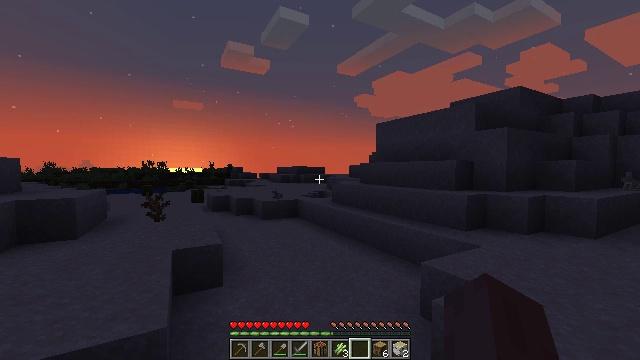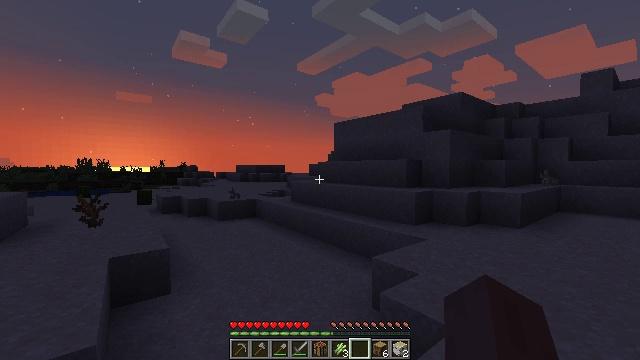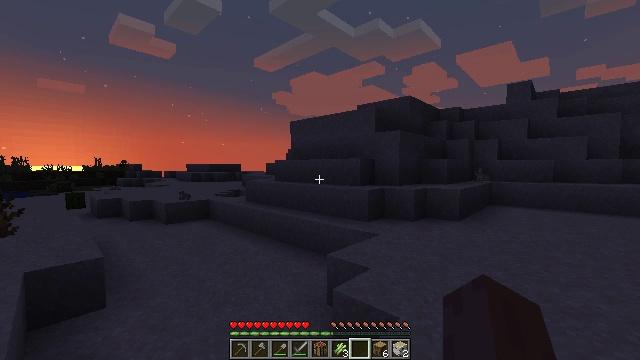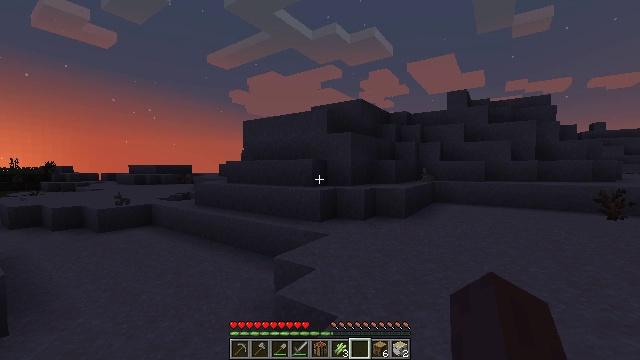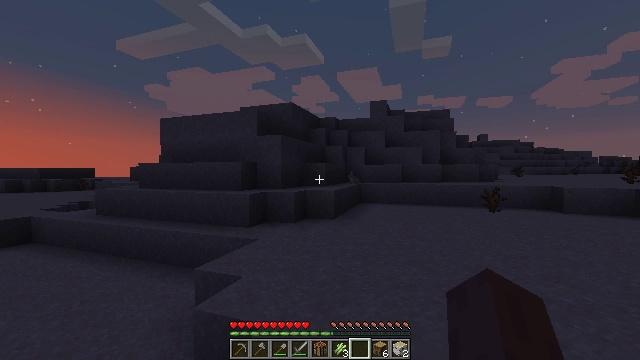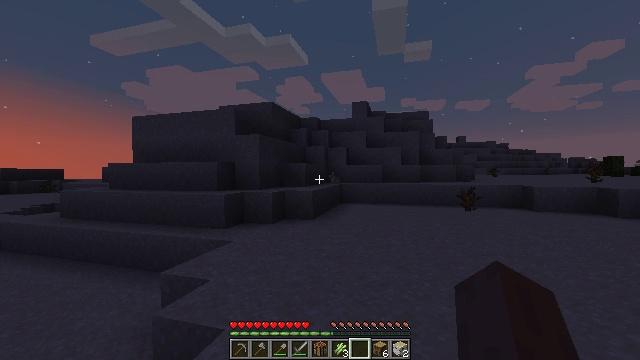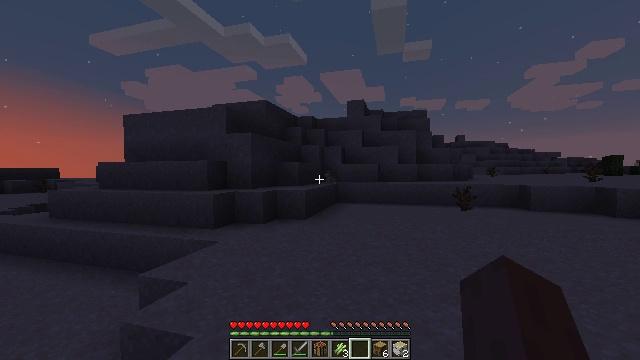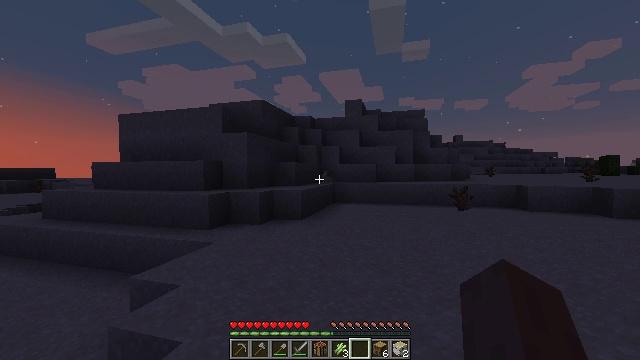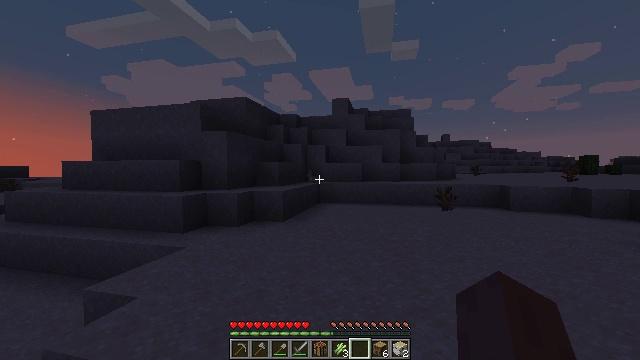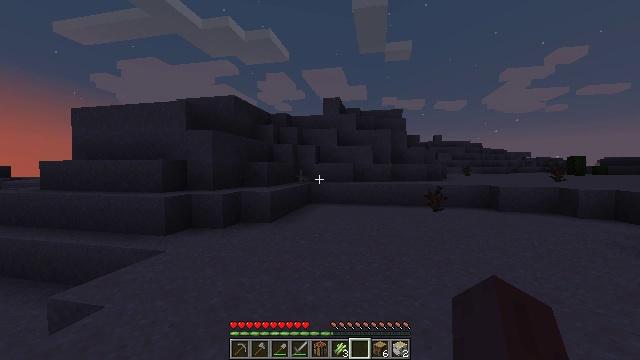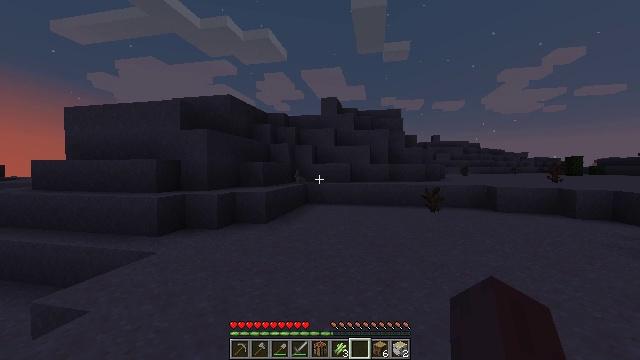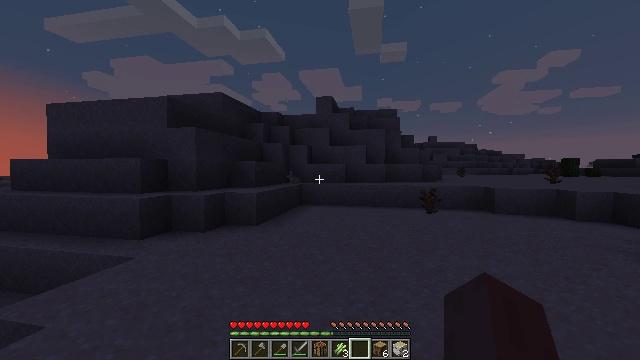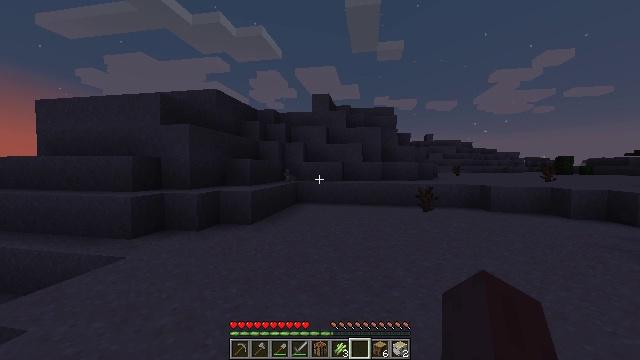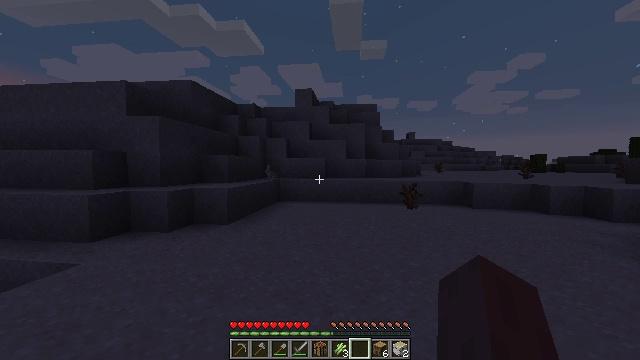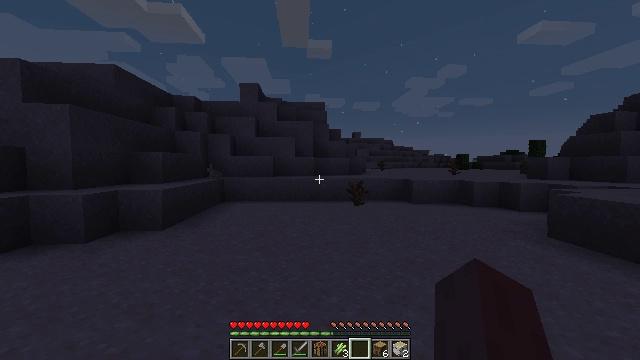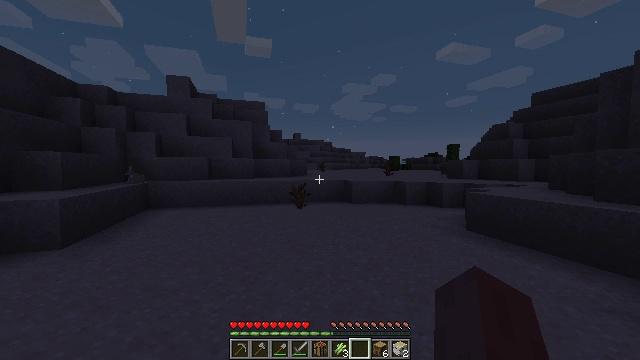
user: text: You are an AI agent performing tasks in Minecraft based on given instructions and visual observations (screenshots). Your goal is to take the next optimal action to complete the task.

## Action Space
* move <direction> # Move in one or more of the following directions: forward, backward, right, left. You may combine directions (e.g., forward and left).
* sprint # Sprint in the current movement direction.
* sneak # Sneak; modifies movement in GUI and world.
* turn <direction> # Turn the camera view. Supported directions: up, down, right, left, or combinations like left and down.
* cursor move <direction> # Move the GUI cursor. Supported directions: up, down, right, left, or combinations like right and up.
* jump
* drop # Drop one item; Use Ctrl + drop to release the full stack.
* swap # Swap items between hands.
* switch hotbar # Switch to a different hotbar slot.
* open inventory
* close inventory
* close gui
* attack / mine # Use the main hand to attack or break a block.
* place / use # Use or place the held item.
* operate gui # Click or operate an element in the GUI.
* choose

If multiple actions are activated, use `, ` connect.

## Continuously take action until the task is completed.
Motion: motion action
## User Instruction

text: Harvest the cactus plant.
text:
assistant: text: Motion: move right, turn right
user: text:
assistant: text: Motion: move right, turn right
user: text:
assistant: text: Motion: move right, turn right
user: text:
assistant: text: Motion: move right, turn right
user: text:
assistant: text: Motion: move forward and move right, turn right
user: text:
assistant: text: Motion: move forward and move right
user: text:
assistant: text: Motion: move forward and move right
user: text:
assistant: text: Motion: move forward and move right, turn right
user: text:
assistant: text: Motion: move forward and move right, turn right
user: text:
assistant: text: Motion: move forward
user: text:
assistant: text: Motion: move forward
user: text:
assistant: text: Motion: move forward
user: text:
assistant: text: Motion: move forward, turn right
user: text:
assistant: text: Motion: move forward, turn right
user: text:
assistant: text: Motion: move forward, turn right
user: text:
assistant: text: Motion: move forward, turn right
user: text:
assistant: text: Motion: move forward
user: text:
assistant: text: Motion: move forward
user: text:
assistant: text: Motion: move forward
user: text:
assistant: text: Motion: move forward
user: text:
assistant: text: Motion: move forward
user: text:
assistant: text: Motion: move forward, turn right and down
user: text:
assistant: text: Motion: move forward
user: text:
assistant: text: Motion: move forward
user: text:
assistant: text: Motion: move forward, turn left and down
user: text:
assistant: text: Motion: move forward, turn left and down
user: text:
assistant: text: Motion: move forward, turn left and down
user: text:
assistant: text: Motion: move forward, turn left
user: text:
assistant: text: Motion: move forward, turn left
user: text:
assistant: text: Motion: move forward